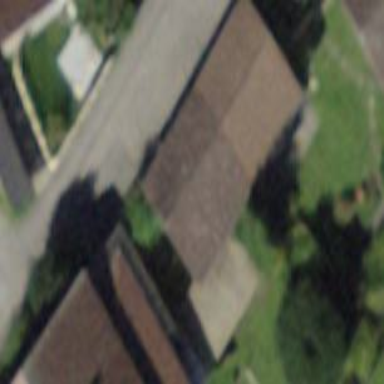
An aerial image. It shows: Garage building.